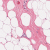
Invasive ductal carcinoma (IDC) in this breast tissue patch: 0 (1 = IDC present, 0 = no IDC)